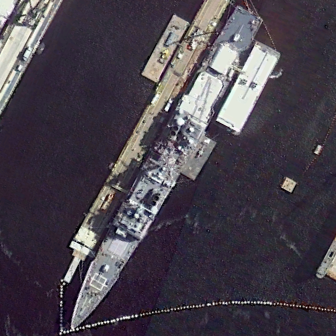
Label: cruiser